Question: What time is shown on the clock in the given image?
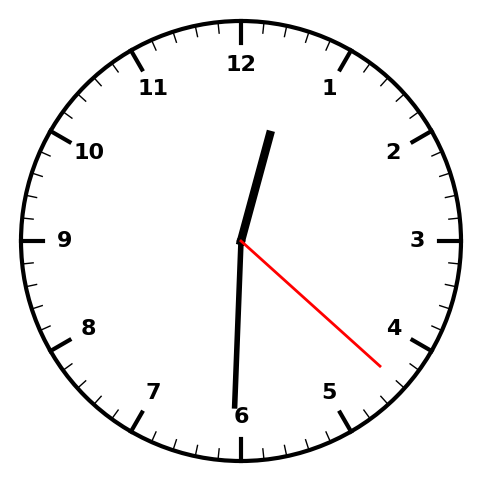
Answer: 12:30:22